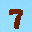
Label: 7